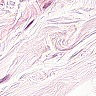
Metastatic tissue present: no